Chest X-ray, PA view. Patient: 35 years old, sex M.
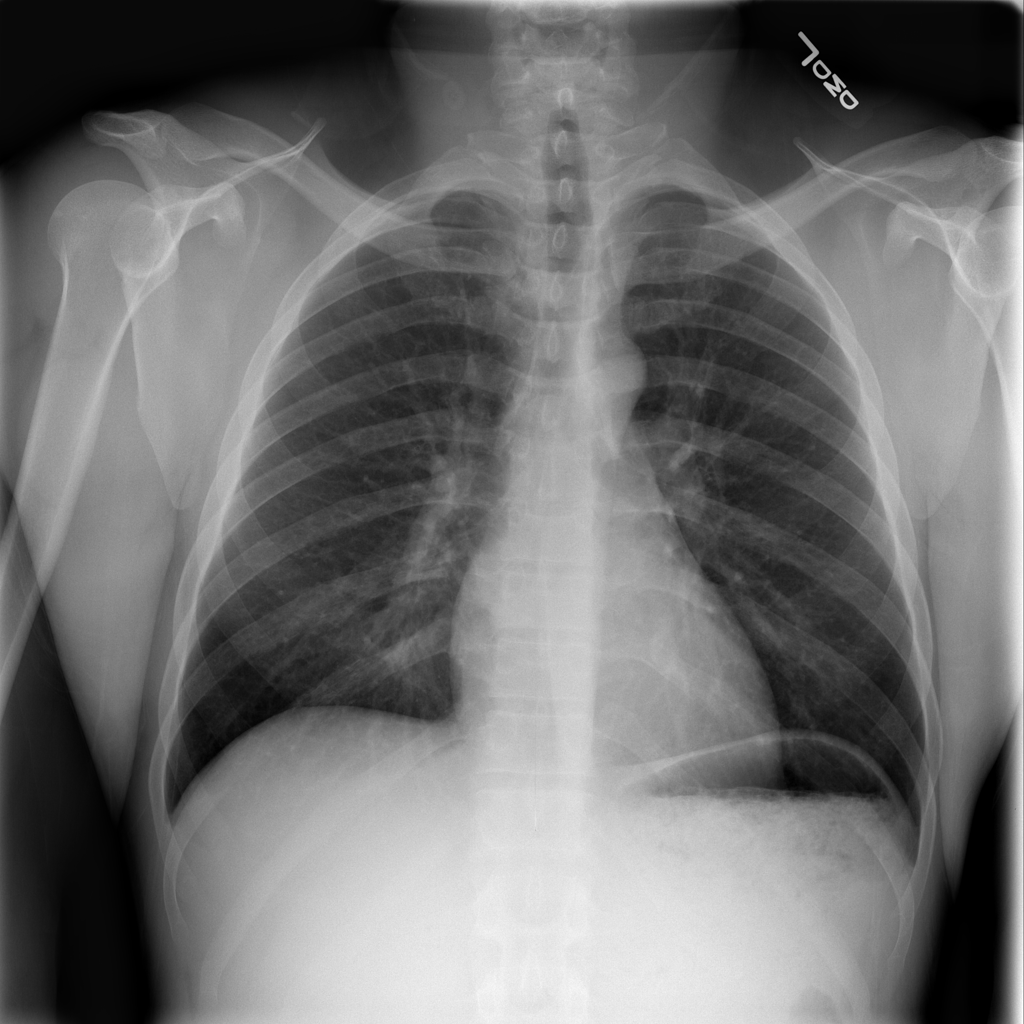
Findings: No Finding